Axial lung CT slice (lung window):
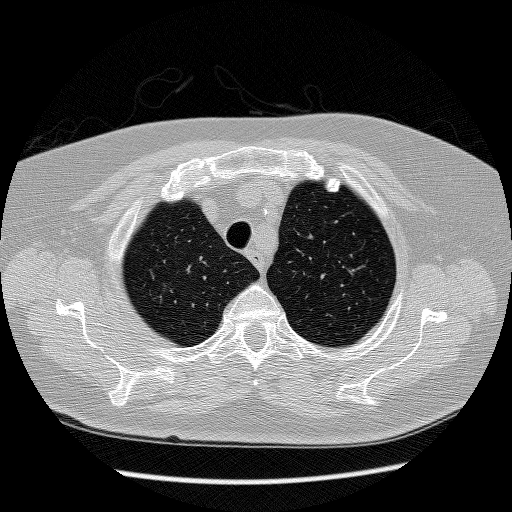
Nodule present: no